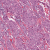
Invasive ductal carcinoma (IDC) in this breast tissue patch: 1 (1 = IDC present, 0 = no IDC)